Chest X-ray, AP view. Patient: 40 years old, sex M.
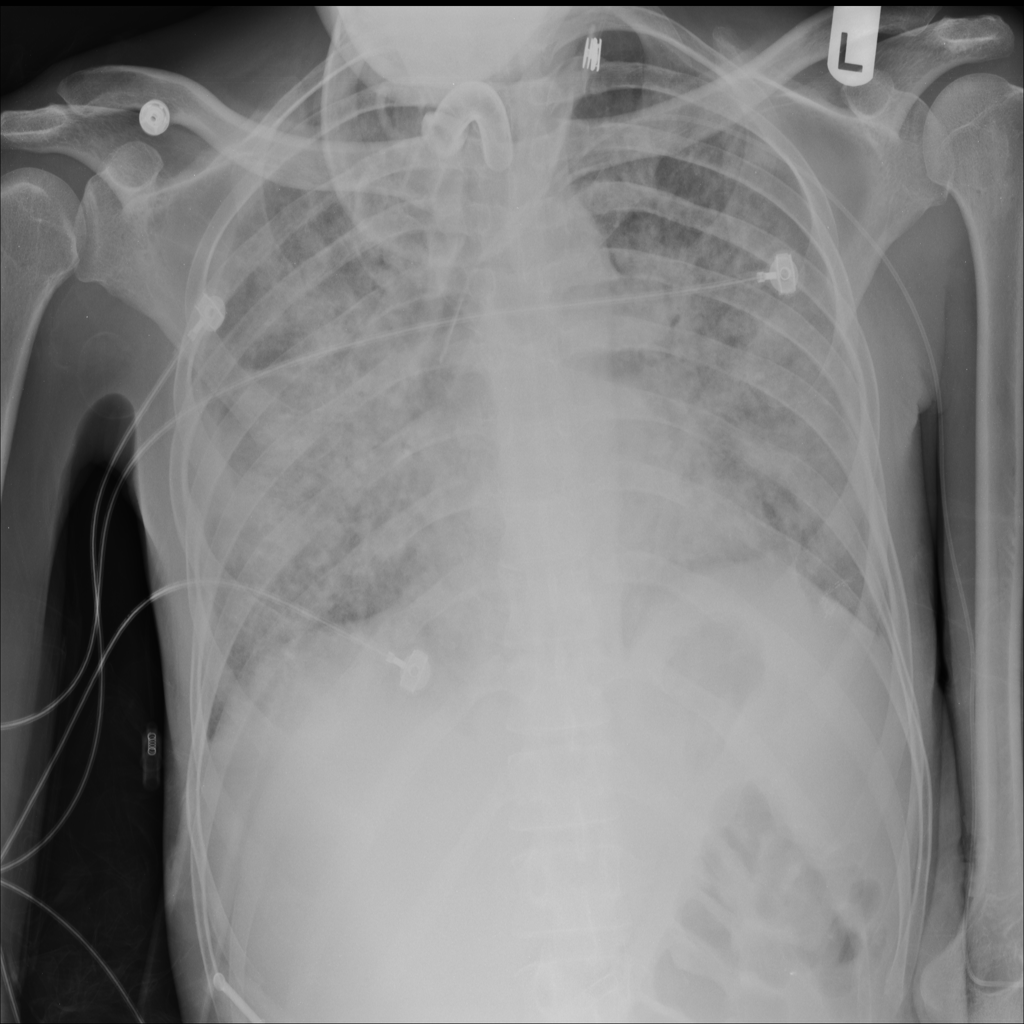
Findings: Infiltration